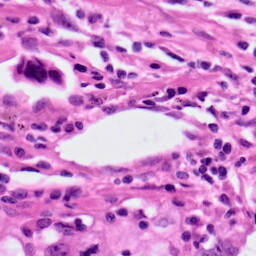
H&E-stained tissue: Lung